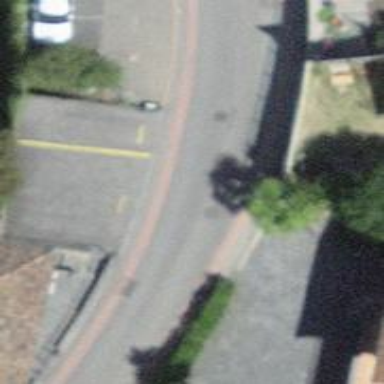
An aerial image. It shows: Asphalt road classified as tertiary.